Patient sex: M
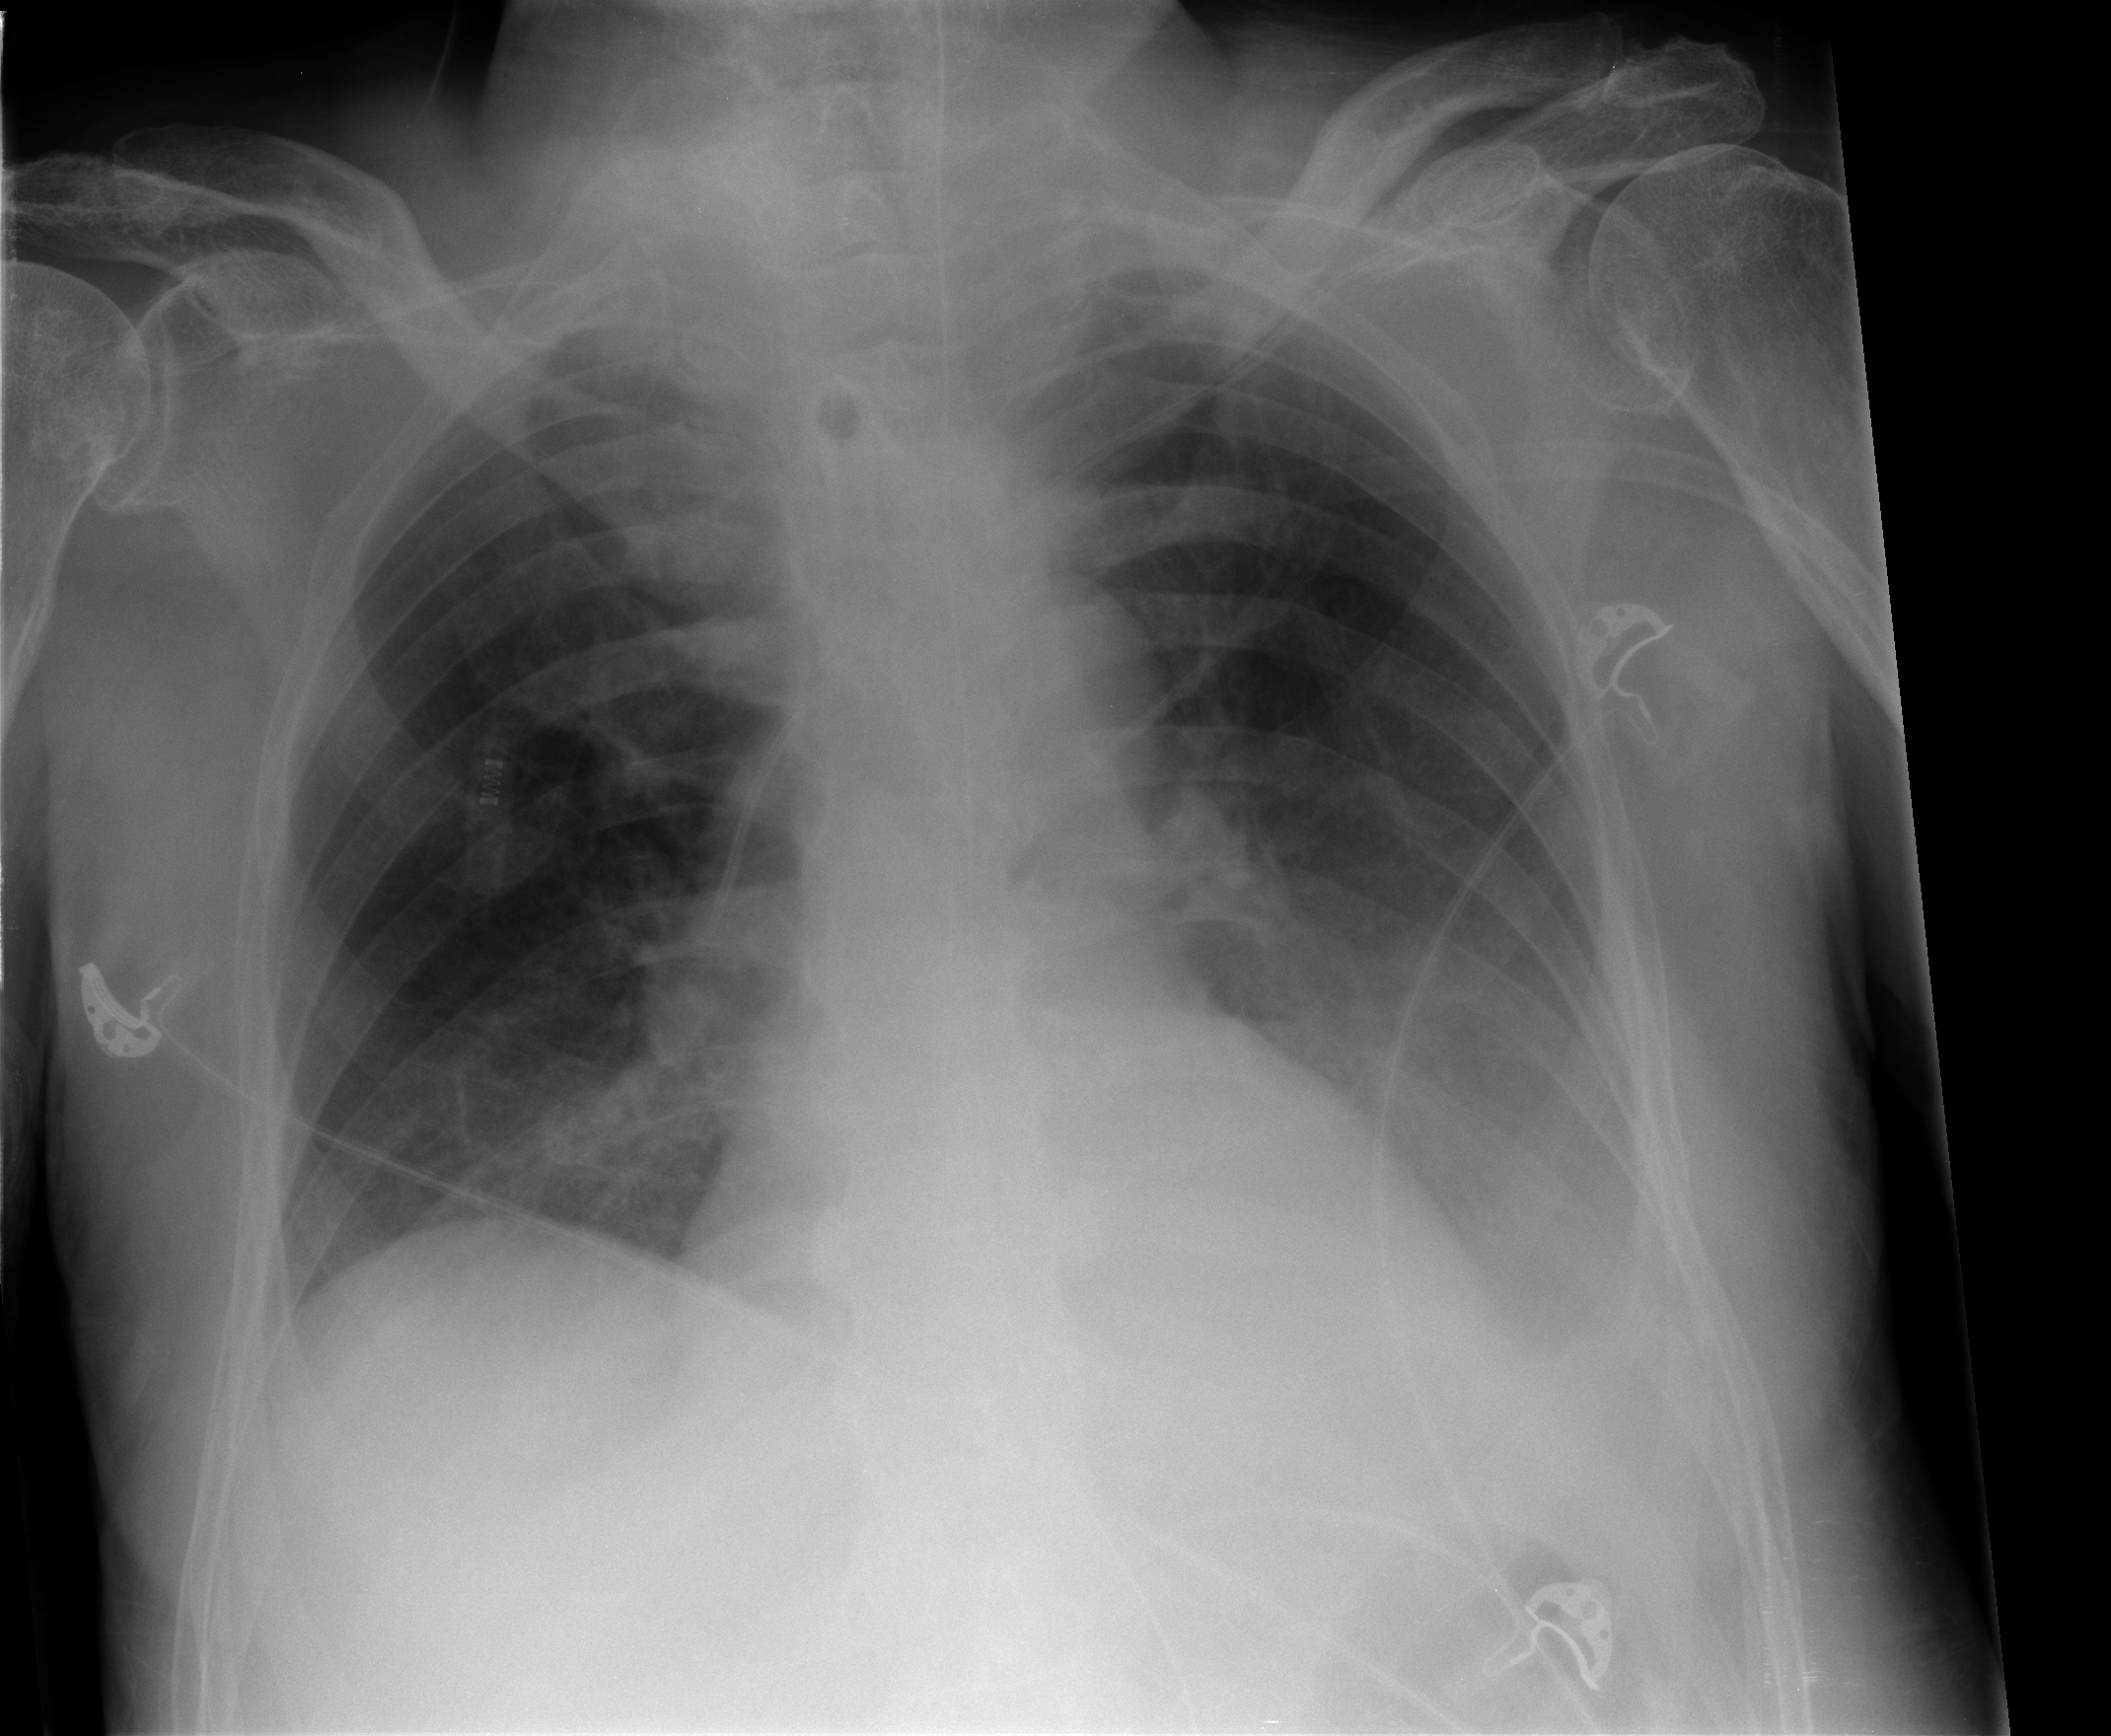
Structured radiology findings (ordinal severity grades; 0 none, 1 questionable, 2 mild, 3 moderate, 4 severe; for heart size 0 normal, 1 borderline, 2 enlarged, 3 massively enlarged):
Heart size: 1
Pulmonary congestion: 0
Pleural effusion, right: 0
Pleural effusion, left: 2
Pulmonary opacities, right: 0
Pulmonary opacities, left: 0
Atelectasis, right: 0
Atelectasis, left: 2